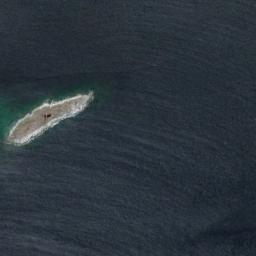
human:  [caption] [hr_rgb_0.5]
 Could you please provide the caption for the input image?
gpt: The long, Yellow-brown island is surrounded by blue water, With white sand on the outer periphery of the island .

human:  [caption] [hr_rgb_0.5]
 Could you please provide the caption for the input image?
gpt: The island in the middle is bigger .

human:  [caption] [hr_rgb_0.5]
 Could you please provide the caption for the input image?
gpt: The island without vegetation is surrounded by deep blue waters .

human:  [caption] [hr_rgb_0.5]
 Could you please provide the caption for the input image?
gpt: The land on the island is rough .

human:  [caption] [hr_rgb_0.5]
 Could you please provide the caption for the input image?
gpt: The brown island is on a deep blue sea .